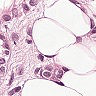
Metastatic tissue present: yes